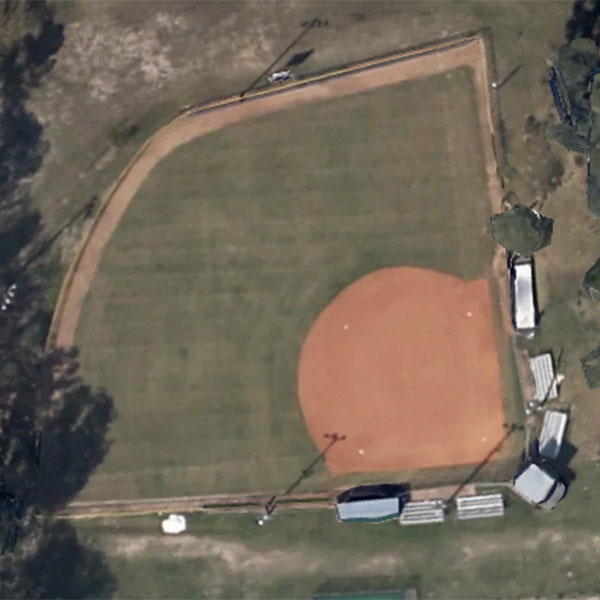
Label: BaseballField